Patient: sex M, age 72
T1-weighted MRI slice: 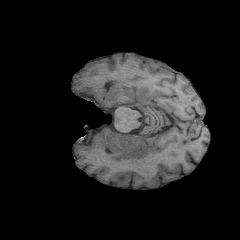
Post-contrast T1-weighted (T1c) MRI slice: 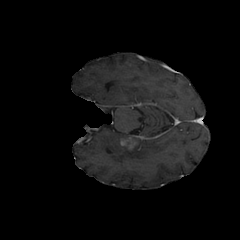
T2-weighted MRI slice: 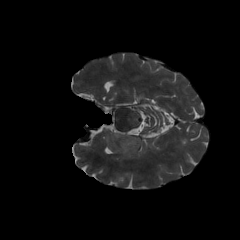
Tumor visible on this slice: yes
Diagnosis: Glioblastoma, IDH-wildtype
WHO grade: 4